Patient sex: M
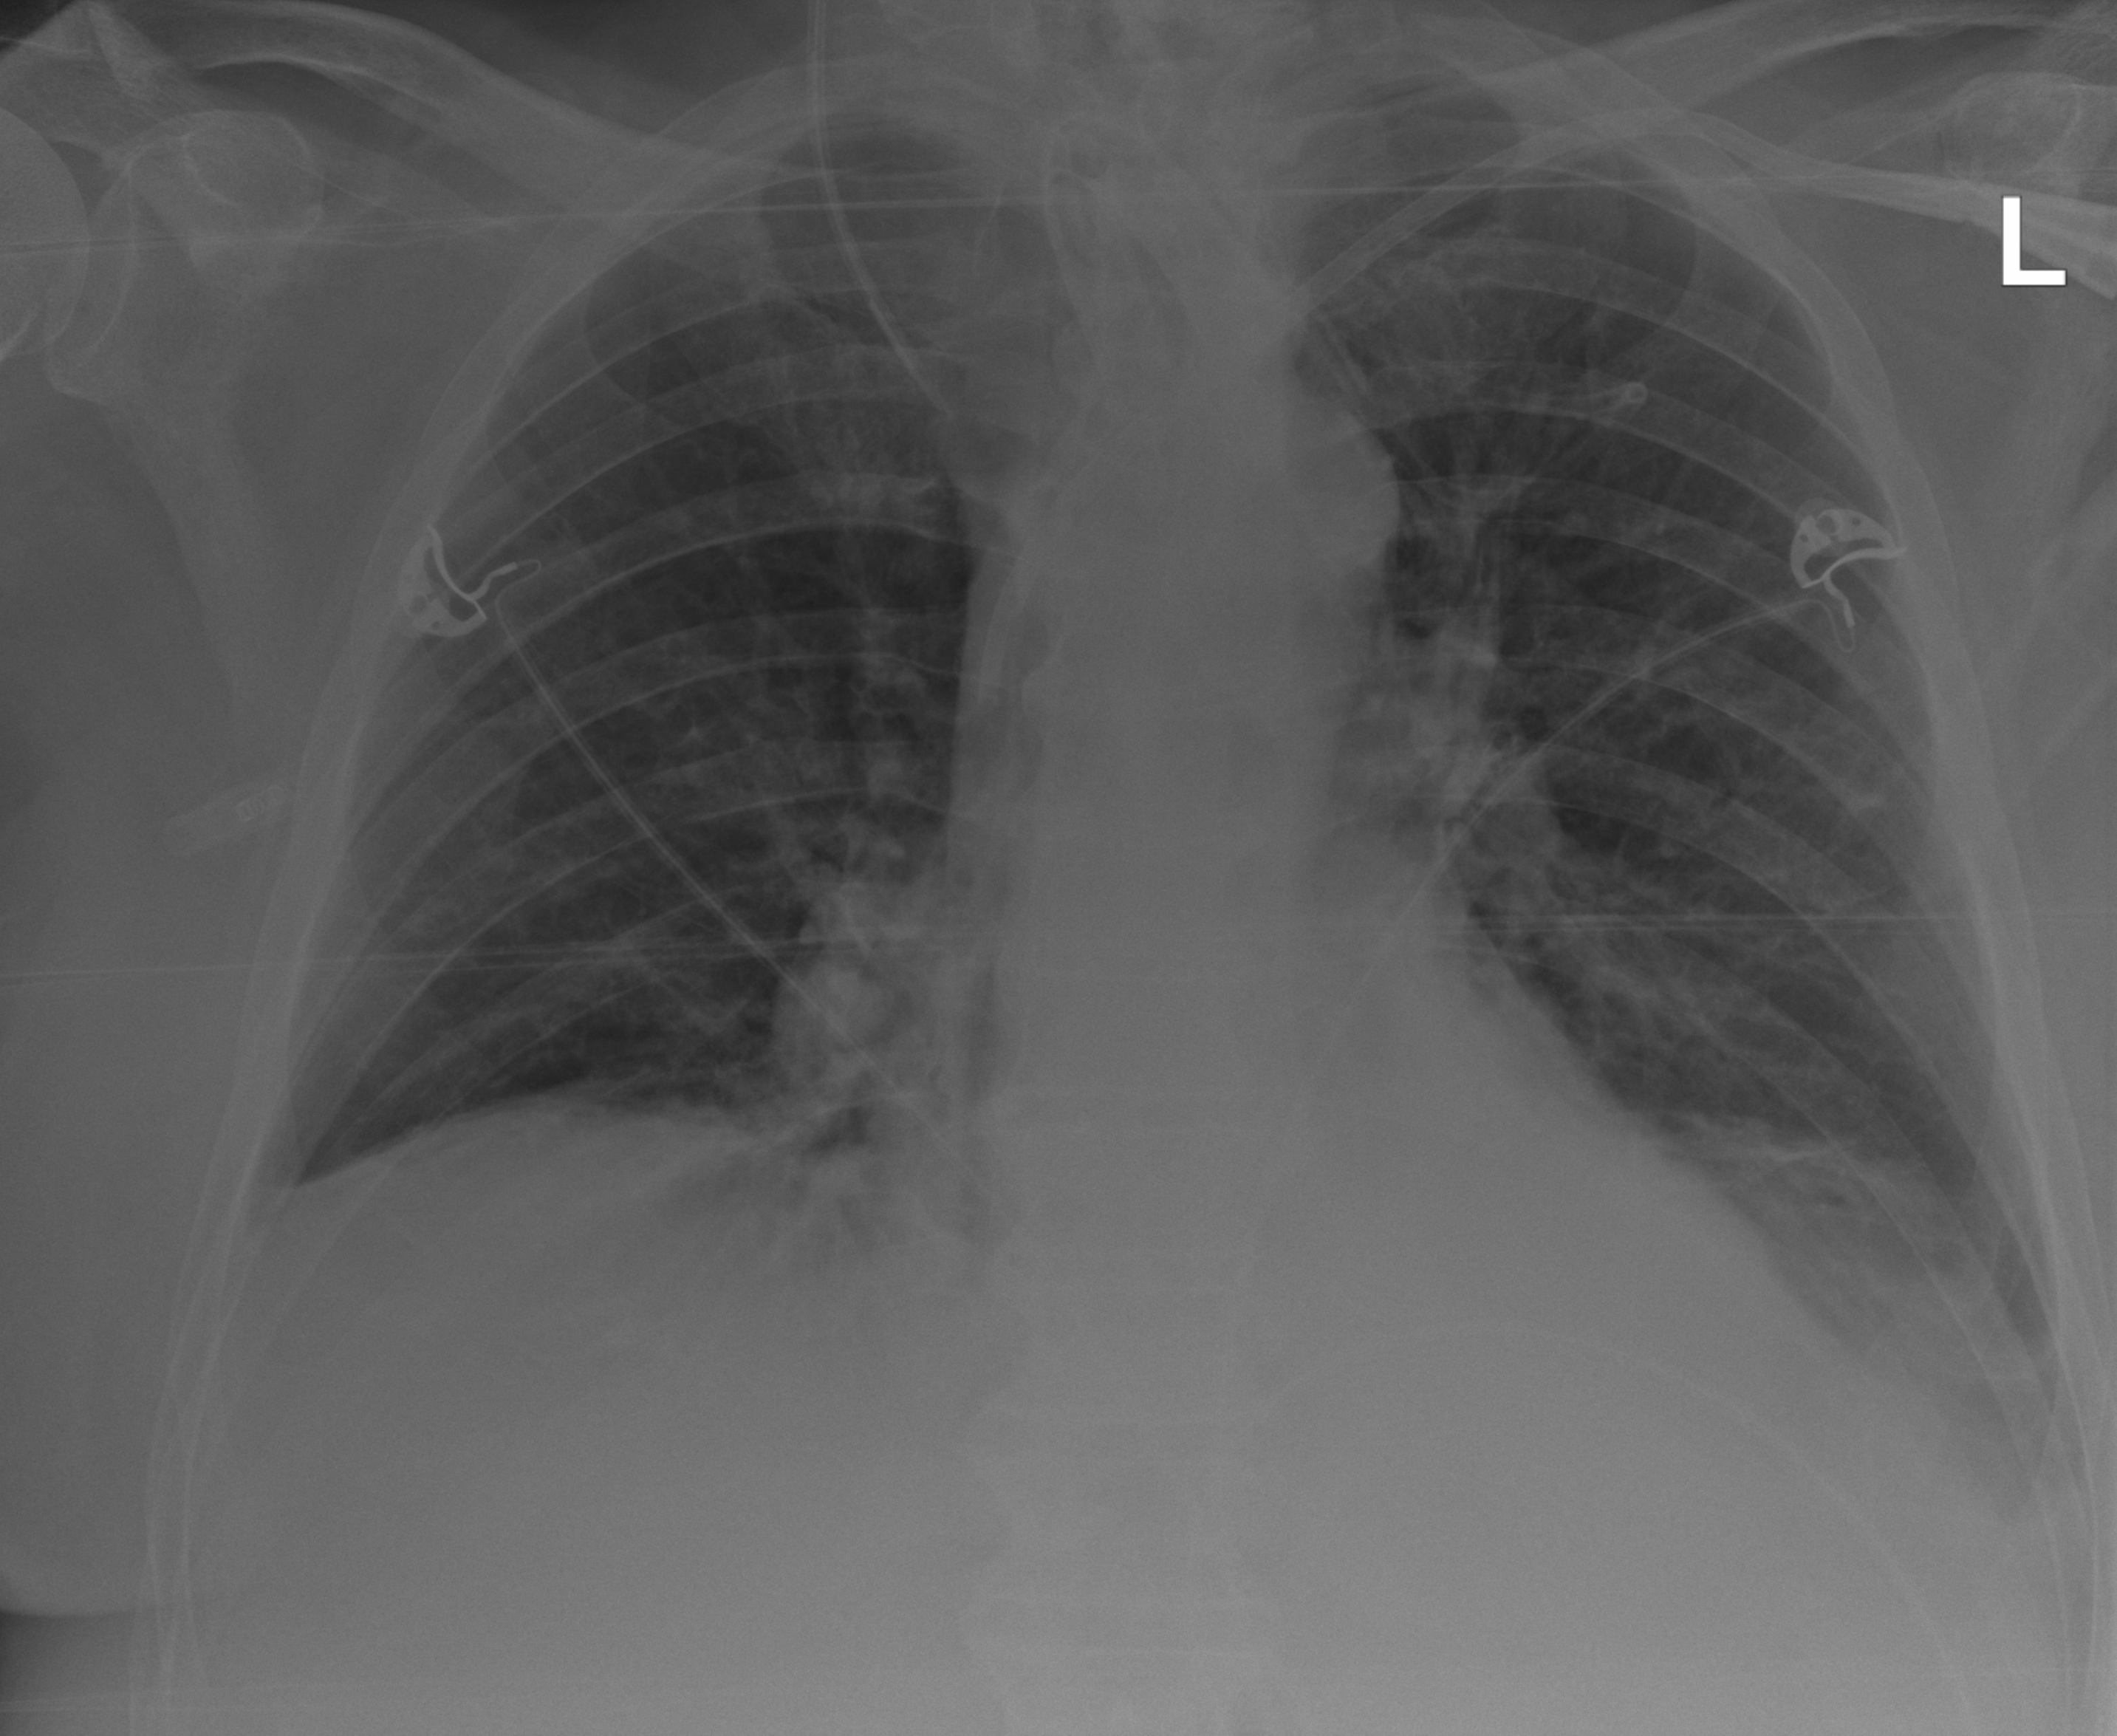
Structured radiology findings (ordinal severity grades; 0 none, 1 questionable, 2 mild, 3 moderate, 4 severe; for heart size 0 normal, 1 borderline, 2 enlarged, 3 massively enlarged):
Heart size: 1
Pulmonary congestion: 0
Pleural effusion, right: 2
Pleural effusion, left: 2
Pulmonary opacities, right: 2
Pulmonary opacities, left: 2
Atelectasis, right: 2
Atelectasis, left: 2